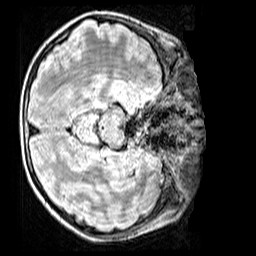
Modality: FLAIR
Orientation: axial
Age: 9
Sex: male
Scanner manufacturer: siemens
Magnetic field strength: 3 T
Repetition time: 5 s
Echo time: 0.388 s